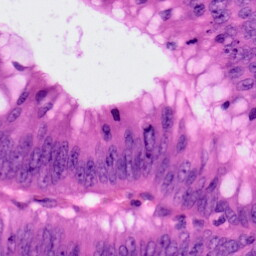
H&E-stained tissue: Colon